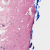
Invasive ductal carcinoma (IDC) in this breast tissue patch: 0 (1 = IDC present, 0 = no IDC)